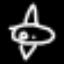
Label: airplane